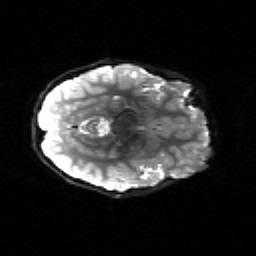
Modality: sbref
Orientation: axial
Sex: female
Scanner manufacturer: siemens
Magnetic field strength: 3 T
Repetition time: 5 s
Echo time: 0.071 s